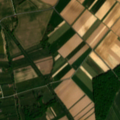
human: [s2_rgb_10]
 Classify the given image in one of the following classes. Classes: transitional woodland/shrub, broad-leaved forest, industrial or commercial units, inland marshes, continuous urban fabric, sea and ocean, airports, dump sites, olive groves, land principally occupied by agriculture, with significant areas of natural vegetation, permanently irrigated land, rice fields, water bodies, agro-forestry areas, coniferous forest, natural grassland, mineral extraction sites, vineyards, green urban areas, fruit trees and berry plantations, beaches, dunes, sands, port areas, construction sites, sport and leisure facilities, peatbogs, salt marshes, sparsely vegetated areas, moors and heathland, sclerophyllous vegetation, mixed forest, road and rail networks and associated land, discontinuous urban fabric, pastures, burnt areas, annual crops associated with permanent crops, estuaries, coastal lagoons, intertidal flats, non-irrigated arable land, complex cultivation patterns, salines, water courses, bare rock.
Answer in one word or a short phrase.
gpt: discontinuous urban fabric, non-irrigated arable land, complex cultivation patterns, mixed forest